Current action and preconditions to check: path_clear

Your task: For each precondition in the list above, predict whether it will hold at this action.

Consider the current scene as observed from the mobile robot's camera, and analyze the predicted future states of all dynamic agents (e.g., people, animals, vehicles, or any moving entities) within the NEXT SECOND.

IMPORTANT: Only answer "very likely" if you are absolutely certain—based on strong, clear evidence—that a dynamic agent will violate the precondition in the predicted future state. Do NOT answer "very likely" for unlikely, ambiguous, or low-probability risks.

Ask yourself for each precondition: Is there a high probability, with clear and convincing evidence, that the predicted future states of any dynamic agent will interfere with the predicted future state of the currently executing action within the NEXT SECOND, causing that precondition to fail?

Assess the risk level based on these predictions. Use "likely" or "very likely" if motions create a clear risk of interference.

Use "neutral" or "improbable" if agents are nearby but their predicted paths are clearly diverging or non-conflicting.

Failure Risk Categories: "very improbable", "improbable", "neutral", "likely", "very likely"

Answer Format: Output ONLY the probability_of_failure value from these categories: "very improbable", "improbable", "neutral", "likely", "very likely"

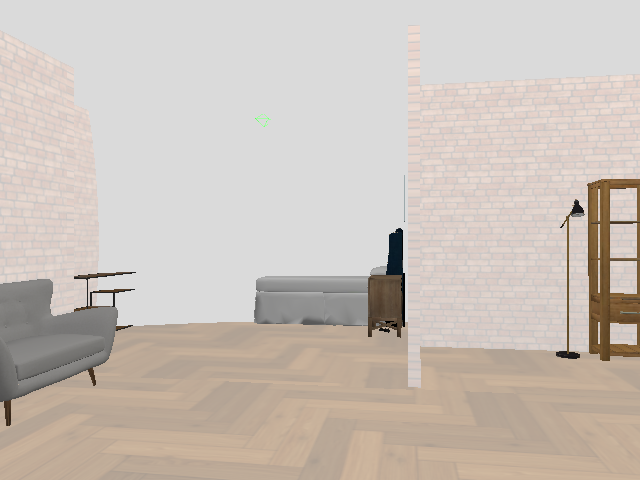

Answer: very improbable